Question: I am trying to assert following via CSS selector
'''
<label class="Label TextStyle08 sg_selected" for="username">Username</label>
'''
Code:
'''
assert $("#loginForm :nth-child(1)").text() == "Username"
'''
Failling woth below error though
org.codehaus.groovy.runtime.InvokerInvocationException: Assertion failed:
'''
assert $("#loginForm :nth-child(1)").text() == "Username"
| | |
[] null false
at org.codehaus.groovy.reflection.CachedMethod.invoke(CachedMethod.java:97)
at groovy.lang.MetaMethod.doMethodInvoke(MetaMethod.java:233)
at org.codehaus.groovy.runtime.metaclass.ClosureMetaClass.invokeMethod(ClosureMetaClass.java:272)
'''

What could be the issue
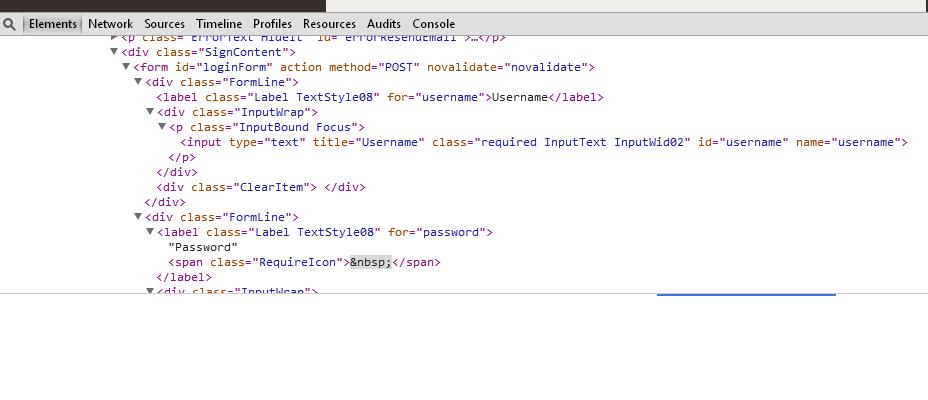
Answer: >
---
This would be an explanation for your problem:
'#loginform :nth-child(1)' - The space between the two parts would mean that
':nth-child(1)' - is not called on any element 'p:nth-child(1)', so it would mean
'$("#loginForm :nth-child(1)")', would select '#loginform'...
---
So, considering all the elements within '#loginform', these are selected:
- '.FormLine'':nth-child(1)''label'- 'label', which has no'- '.InpuWrap'':nth-child(1)''p'- '.InpuBound'':nth-child(1)''input'- '.ClearItem'':nth-child(1)'- '.FormLine'':nth-child(1)''label'- 'span''div''#loginform'':nth-child(1)''text()'
---
Here try this:
'assert $("#loginForm>.FormLine:nth-of-type(1) label").text() == "Username";'
OR
'assert $("#loginForm>:nth-child(1)>label").text() == "Username";'
All good?